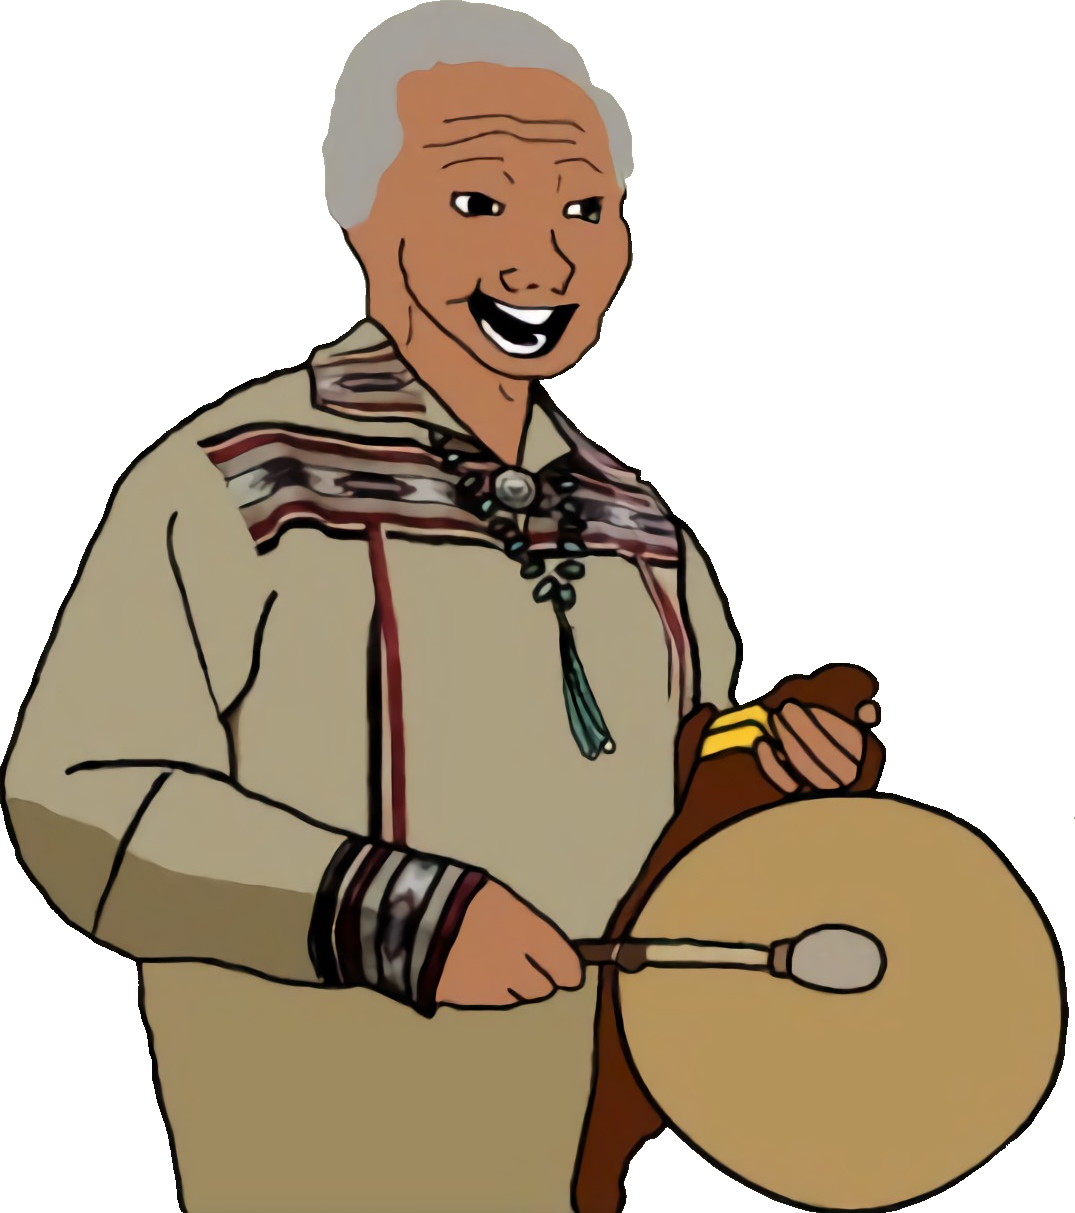
Label: 5_Bloomer